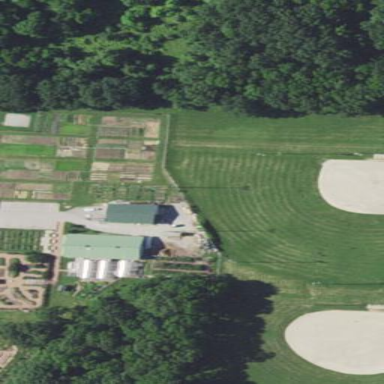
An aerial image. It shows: Baseball pitch for leisure land.